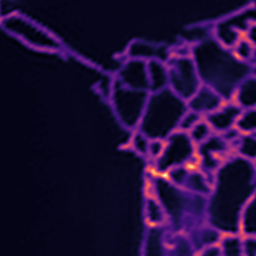
Label: Super-resolution ER image